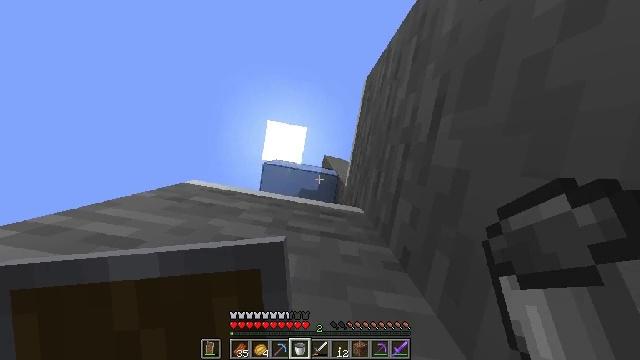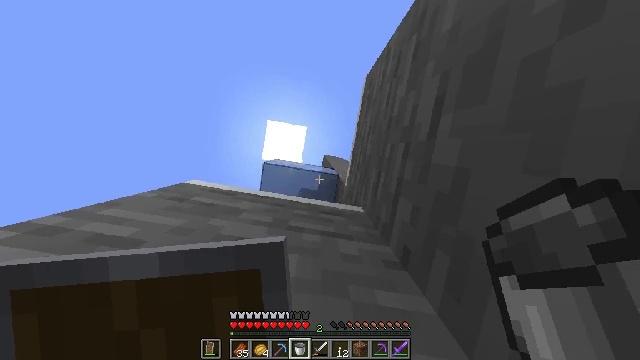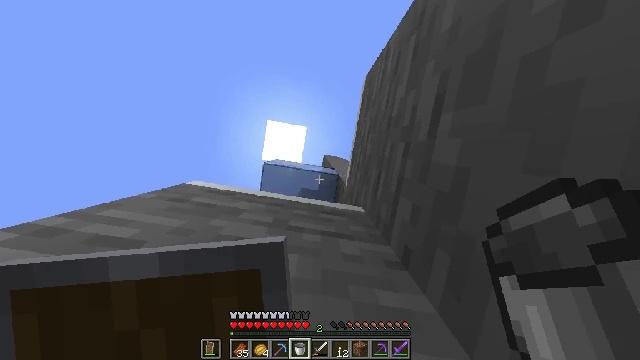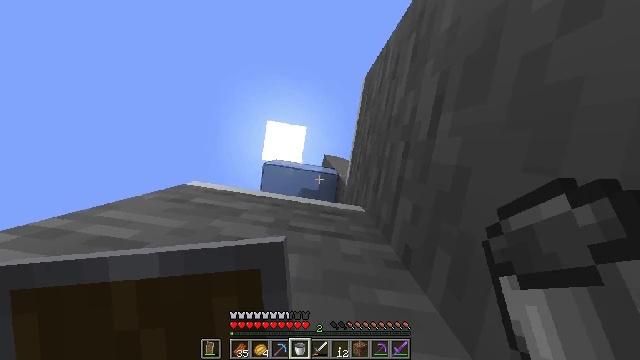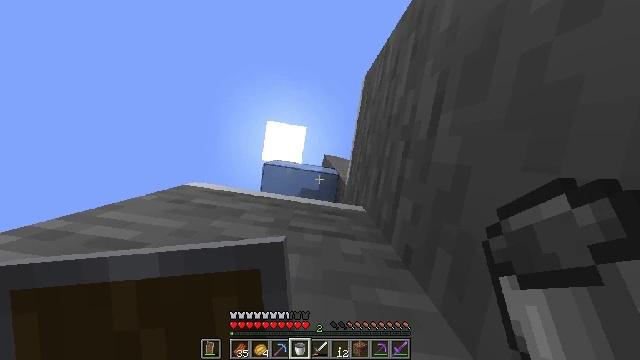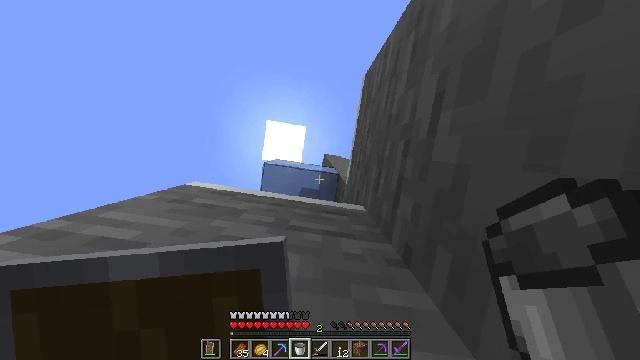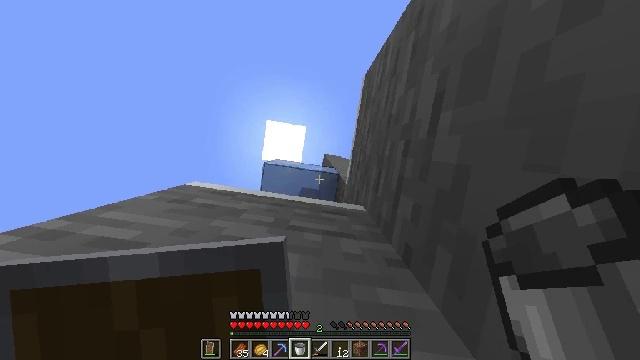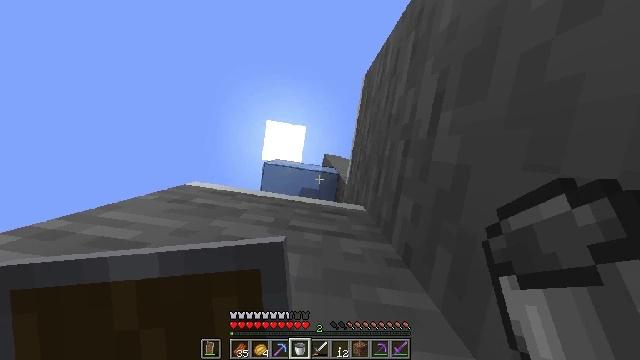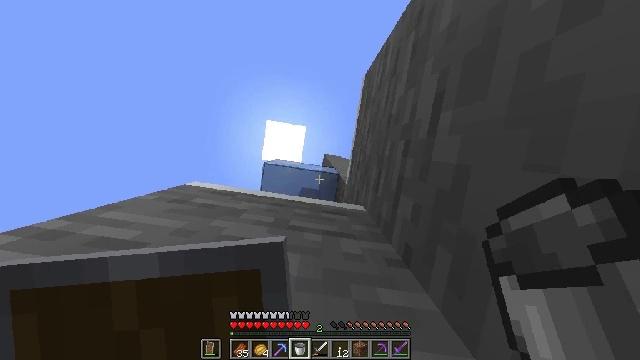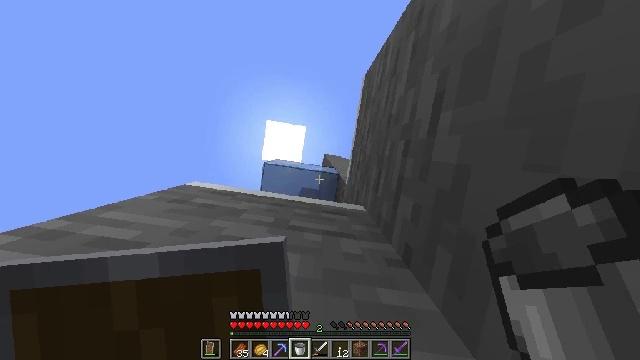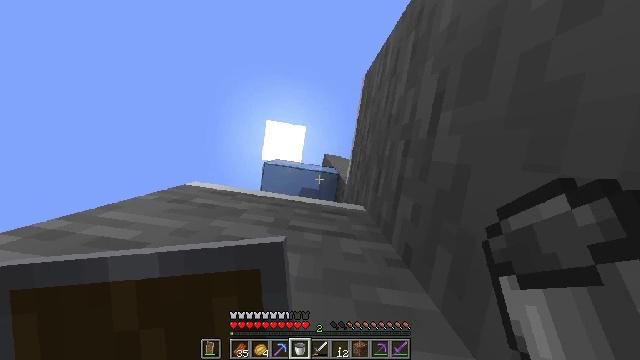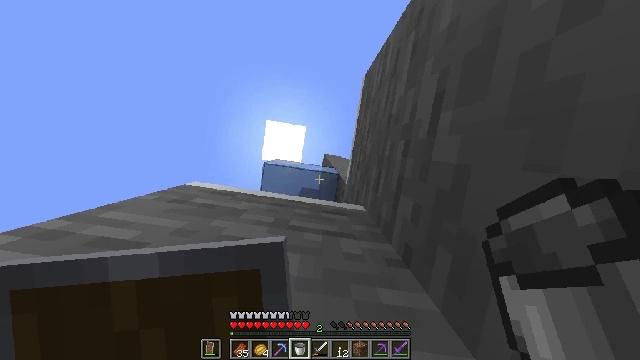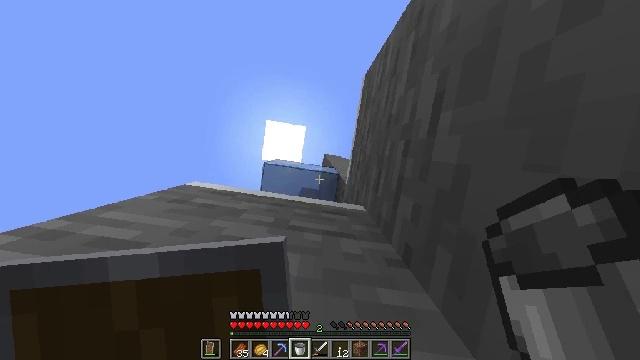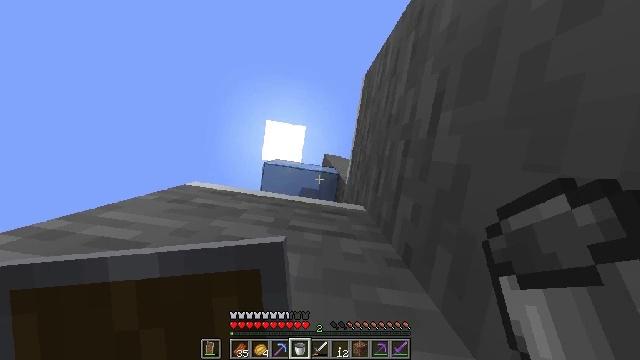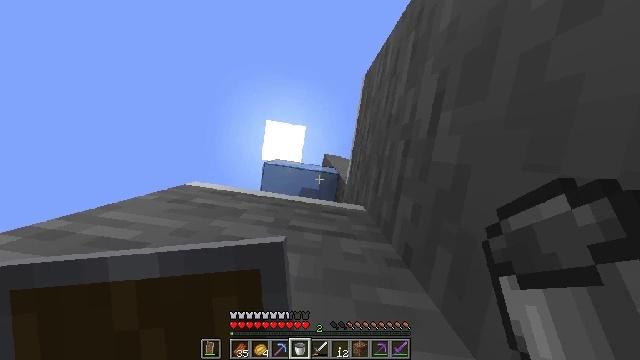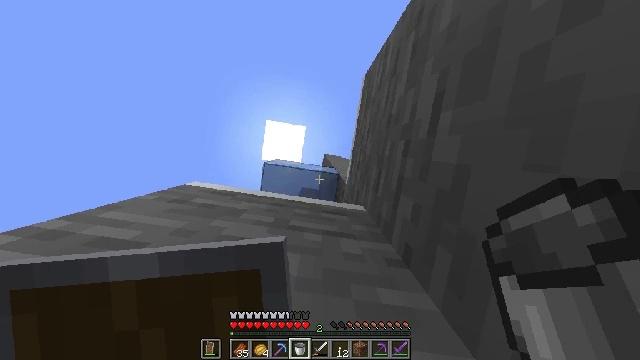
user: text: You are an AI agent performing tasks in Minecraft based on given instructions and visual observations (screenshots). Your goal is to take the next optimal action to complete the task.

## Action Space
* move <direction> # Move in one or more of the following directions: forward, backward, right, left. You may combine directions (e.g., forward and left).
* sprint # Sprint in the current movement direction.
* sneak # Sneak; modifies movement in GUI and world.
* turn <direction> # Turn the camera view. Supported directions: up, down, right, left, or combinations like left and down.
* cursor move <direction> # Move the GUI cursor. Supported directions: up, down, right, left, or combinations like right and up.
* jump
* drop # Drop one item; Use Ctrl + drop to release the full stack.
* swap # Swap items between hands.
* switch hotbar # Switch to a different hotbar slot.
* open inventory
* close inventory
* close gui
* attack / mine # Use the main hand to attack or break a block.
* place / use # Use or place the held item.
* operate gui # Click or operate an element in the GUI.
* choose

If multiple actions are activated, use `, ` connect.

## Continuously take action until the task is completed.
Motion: motion action
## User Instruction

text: Gather ice for building or crafting.
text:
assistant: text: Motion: no_op
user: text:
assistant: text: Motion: no_op
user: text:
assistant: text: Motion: no_op
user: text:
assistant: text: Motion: no_op
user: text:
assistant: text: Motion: no_op
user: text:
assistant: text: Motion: no_op
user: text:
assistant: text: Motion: no_op
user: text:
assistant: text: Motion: no_op
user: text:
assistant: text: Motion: no_op
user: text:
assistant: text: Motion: no_op
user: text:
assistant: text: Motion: no_op
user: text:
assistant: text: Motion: no_op
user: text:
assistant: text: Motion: no_op
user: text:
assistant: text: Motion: no_op
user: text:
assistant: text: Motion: no_op
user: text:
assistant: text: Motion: no_op
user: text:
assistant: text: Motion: no_op
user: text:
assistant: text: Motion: no_op
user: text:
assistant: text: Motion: no_op
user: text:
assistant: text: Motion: no_op
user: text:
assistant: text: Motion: no_op
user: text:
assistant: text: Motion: no_op
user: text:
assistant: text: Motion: no_op
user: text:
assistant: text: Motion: no_op
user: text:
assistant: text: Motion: no_op
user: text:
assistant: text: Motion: attack / mine
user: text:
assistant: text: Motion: attack / mine
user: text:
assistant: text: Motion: attack / mine
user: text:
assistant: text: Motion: attack / mine
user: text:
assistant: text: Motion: attack / mine